Question: On yahoo weather page, there is link labelled as 'C' that changes temperature unit from 'Fahrenheit' to 'Celsius'.

I am looking debug this action and understand what JavaScript gets executed behind the scenes which convert F into C. What is the way of debug such things?
: <URL>
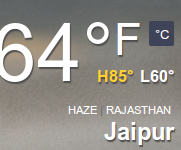
Answer: Using Google Chrome,
1. Right Click on an item which is changing 'visually' when the action you want to debug takes place, and click 'Inspect Element'. In this case we can inspect the temperature value
2. Right Click again on the element from the DOM view and select Break on -> Attributes modifications
3. Now perform the action you want to debug (in this case click the degC item)

You will notice that the code will 'Pause' and you can debug code in the debugger

In this case however, the code is compressed/minified so it will be very tough to understand what is actually going on, but the same approach could be used for other similar situations
:
Watch this Chrome Dev Tools video for lots of useful debugging tips:
<URL>